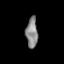
Tissue: prostate
Cell type: T cells
Senescence score: 0.3291
Nuclear area (px): 341
Mean DAPI intensity: 138.1